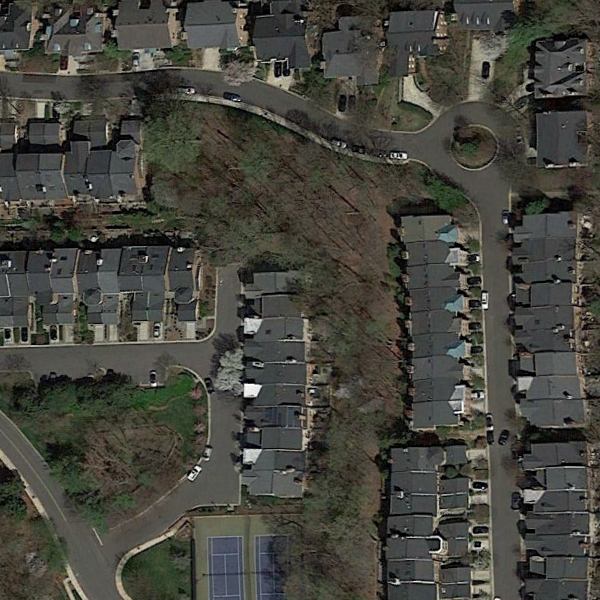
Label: DenseResidential